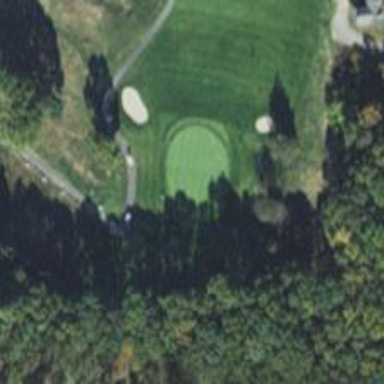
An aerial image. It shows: Golf hole.